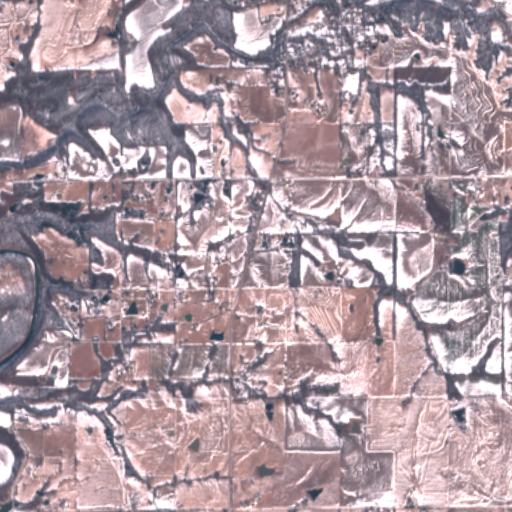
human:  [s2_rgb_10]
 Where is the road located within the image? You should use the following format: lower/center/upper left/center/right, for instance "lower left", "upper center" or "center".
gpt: There is no road in the image.